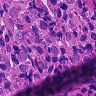
Metastatic tissue present: yes